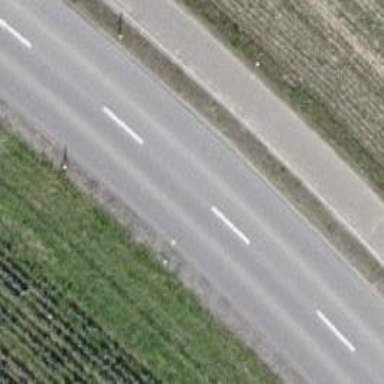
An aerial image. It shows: Tertiary road with separate asphalt surfaces for sidewalks and cycleway.